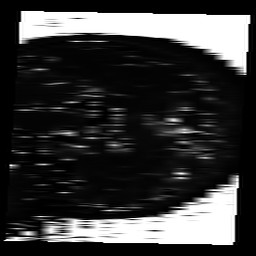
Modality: T2map
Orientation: sagittal
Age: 36
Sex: female
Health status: ill